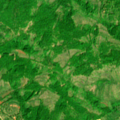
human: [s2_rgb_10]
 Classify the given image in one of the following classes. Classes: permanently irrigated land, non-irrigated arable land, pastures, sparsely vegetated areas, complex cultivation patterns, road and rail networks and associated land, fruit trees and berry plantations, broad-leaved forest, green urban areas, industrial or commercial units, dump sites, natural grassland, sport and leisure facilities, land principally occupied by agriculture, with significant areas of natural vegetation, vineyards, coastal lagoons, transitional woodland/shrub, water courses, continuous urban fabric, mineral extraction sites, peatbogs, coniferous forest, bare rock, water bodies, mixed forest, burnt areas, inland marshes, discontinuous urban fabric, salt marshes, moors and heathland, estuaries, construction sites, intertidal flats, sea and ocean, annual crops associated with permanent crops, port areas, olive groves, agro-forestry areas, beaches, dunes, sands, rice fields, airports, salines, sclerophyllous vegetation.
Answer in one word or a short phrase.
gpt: complex cultivation patterns, land principally occupied by agriculture, with significant areas of natural vegetation, broad-leaved forest, natural grassland